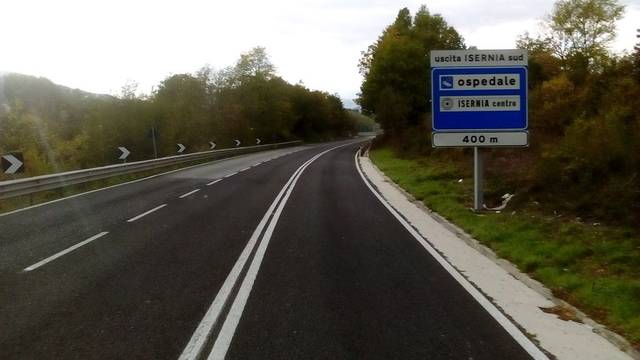
Region: Italy
Coordinates: 41.581, 14.23